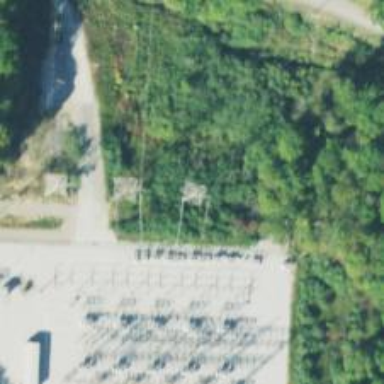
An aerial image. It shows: Lattice structure tower.